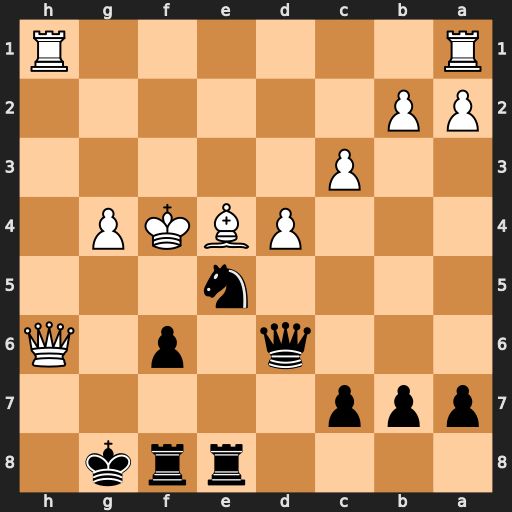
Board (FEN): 4rrk1/ppp5/3q1p1Q/4n3/3PBKP1/2P5/PP6/R6R
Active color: b
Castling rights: -
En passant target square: -
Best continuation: Nf7+ Kf3 Nxh6